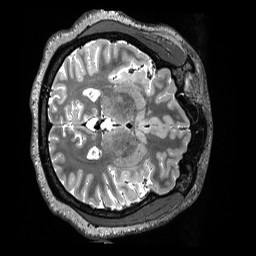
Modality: T2w
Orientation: axial
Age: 28
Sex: female
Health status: ill
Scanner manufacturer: siemens
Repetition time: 3.2 s